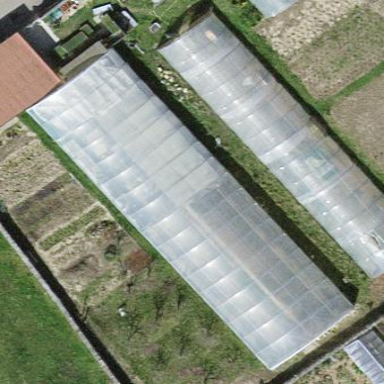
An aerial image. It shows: Greenhouse used for horticulture.